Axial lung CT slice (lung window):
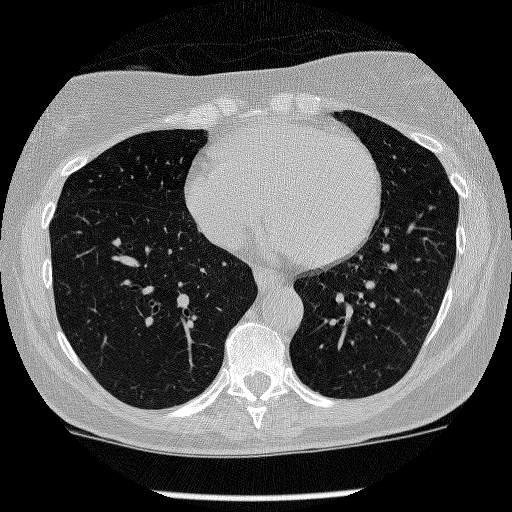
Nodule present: no